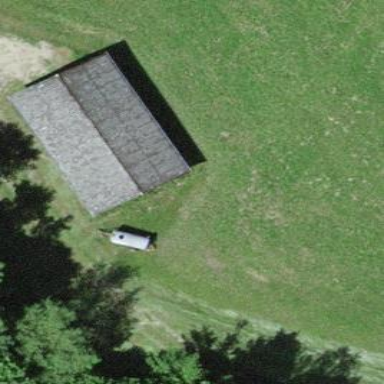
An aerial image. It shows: Shed.